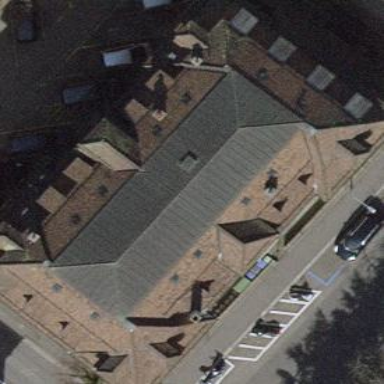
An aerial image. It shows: Apartments building with mansard roof.